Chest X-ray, PA view. Patient: 44 years old, sex M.
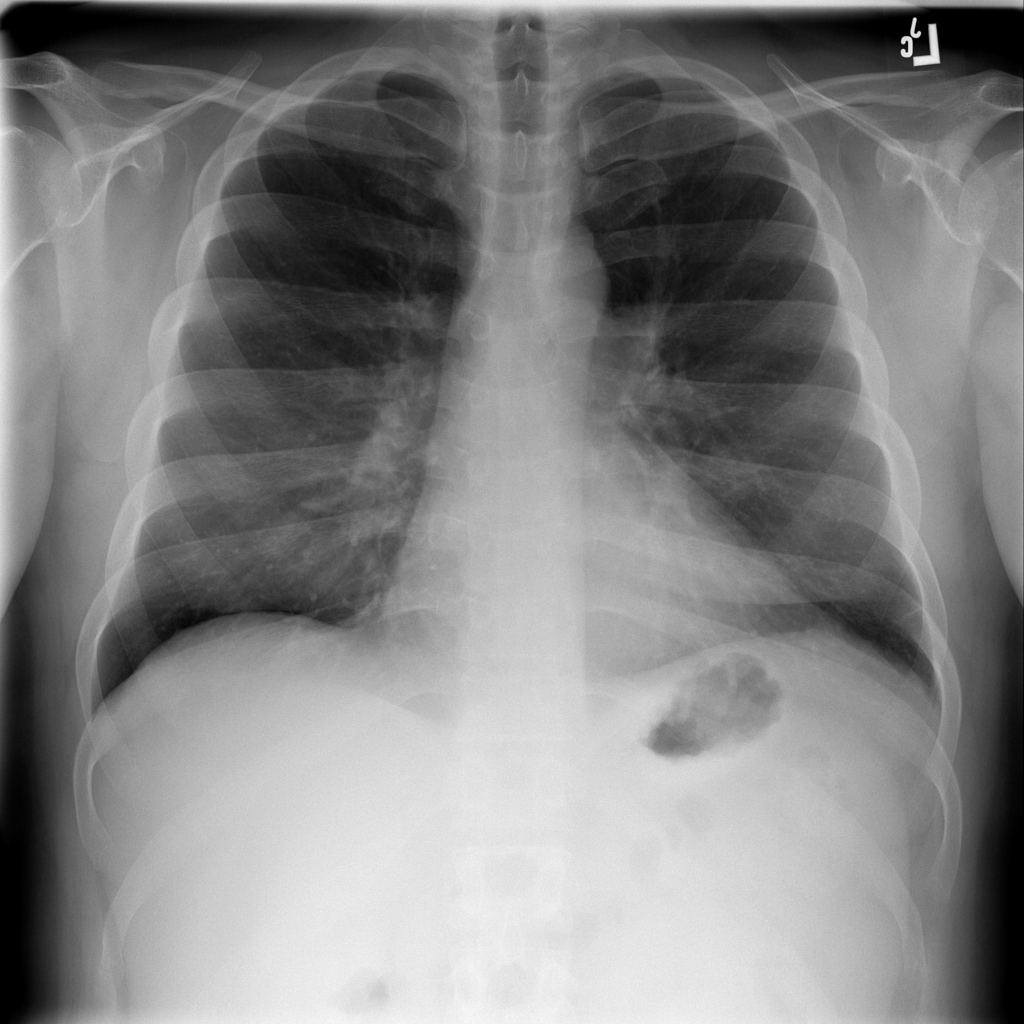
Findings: No Finding